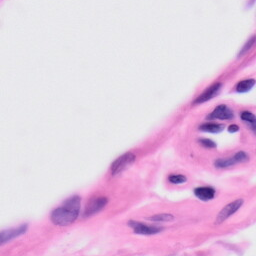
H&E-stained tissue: Skin